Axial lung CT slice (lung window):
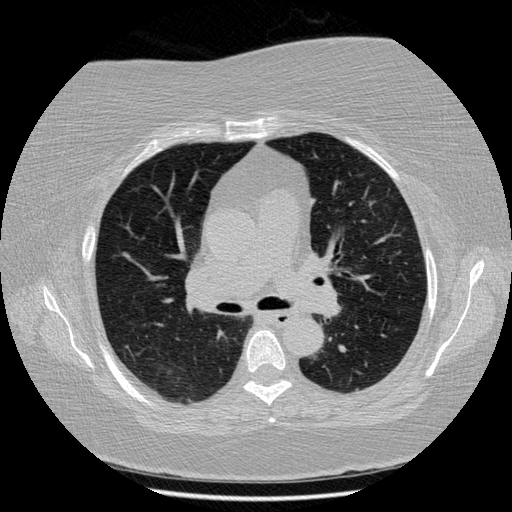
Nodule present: no